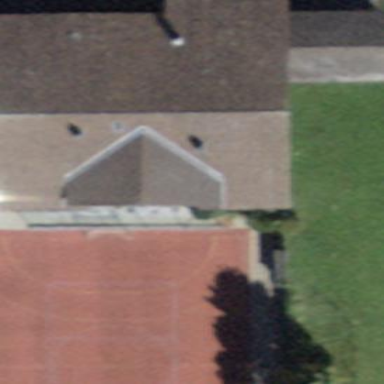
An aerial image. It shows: School building.